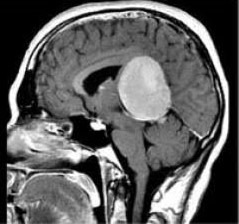
Label: meningioma